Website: apple
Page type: billing-address
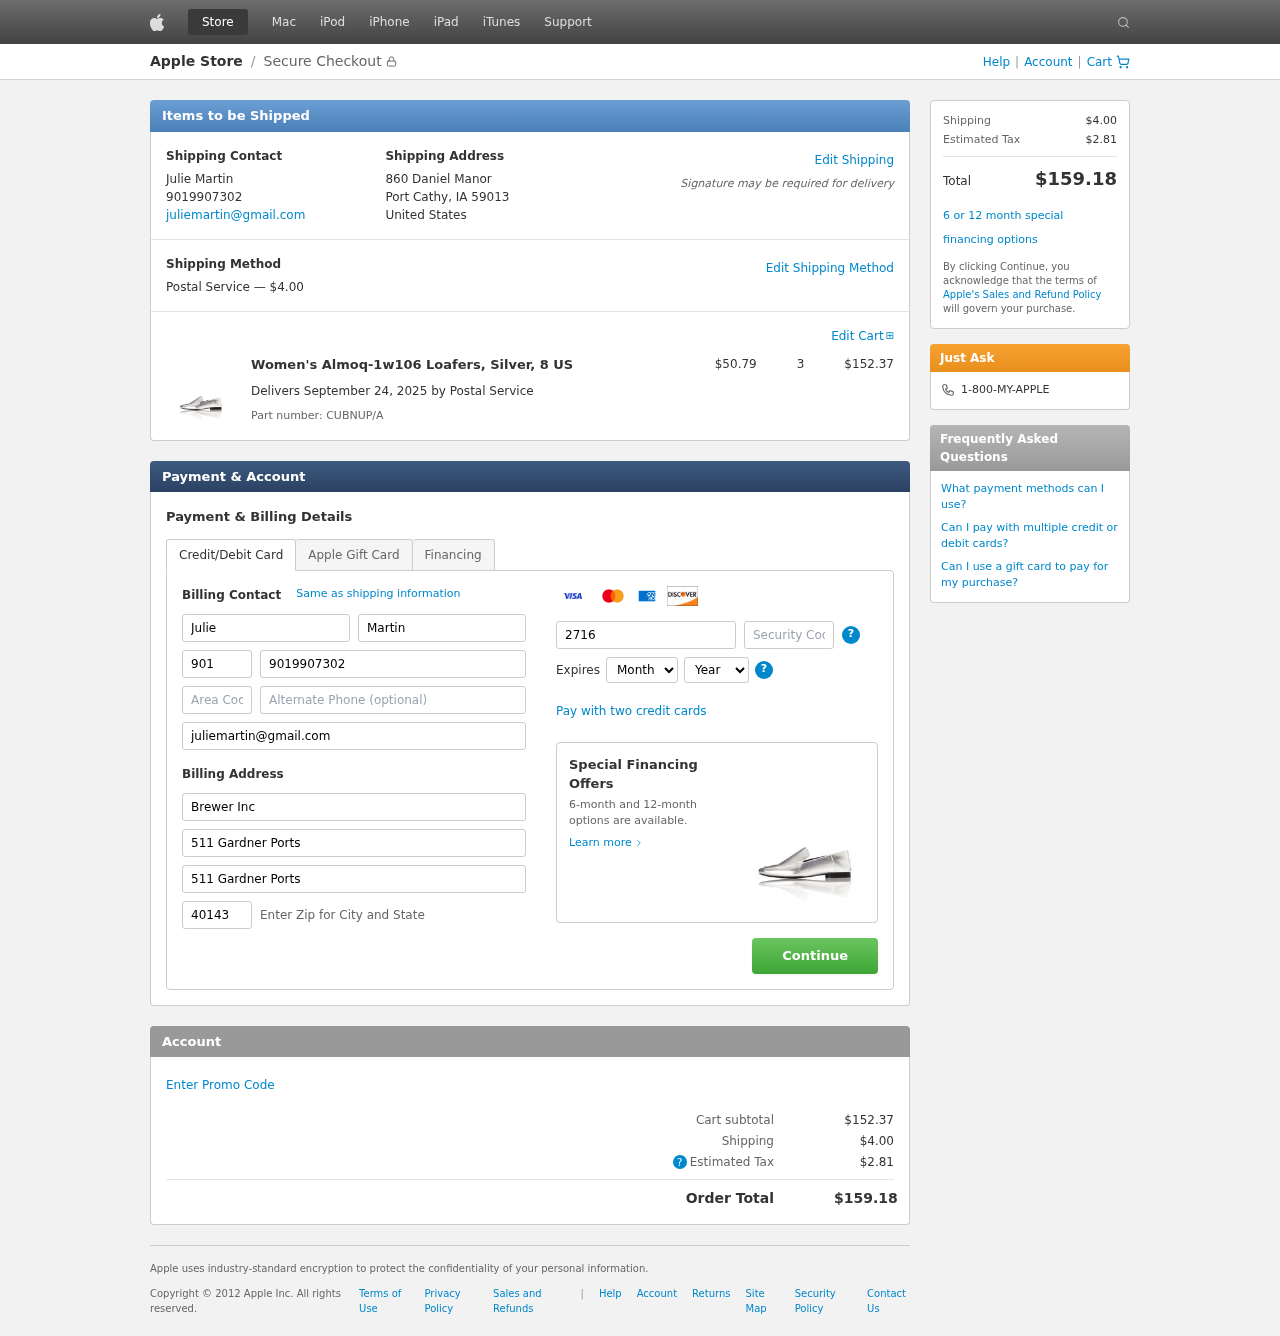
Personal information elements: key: PII_CARD_CVV
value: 330
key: PII_CARD_EXPIRY_MONTH
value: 12
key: PII_CARD_EXPIRY_YEAR
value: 28
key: PII_CARD_NUMBER
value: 2716 0992 2884 0792
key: PII_CITY_STATE_ZIP
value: Port Cathy, IA 59013
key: PII_COMPANY
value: Brewer Inc
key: PII_COUNTRY
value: United States
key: PII_EMAIL
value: juliemartin@gmail.com
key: PII_FIRSTNAME
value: Julie
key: PII_FULLNAME
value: Julie Martin
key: PII_LASTNAME
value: Martin
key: PII_PHONE
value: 9019907302
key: PII_PHONE_AREA
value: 901
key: PII_POSTCODE2
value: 40143
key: PII_STREET
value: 860 Daniel Manor
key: PII_STREET2
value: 511 Gardner Ports
Product elements: key: PRODUCT1_NAME
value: Women's Almoq-1w106 Loafers, Silver, 8 US
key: PRODUCT1_PRICE
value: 50.79
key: PRODUCT1_QUANTITY
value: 3
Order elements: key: ORDER_SHIPPING_COST
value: $4.00
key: ORDER_SUBTOTAL
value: $152.37
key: ORDER_DELIVERY_DATE
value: September 24, 2025
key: ORDER_PART_NUMBER
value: CUBNUP/A
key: ORDER_TAX
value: $2.81
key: ORDER_TOTAL
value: $159.18